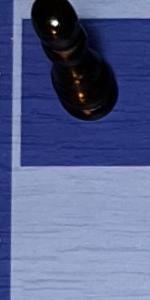
Label: Empty